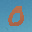
Label: 0